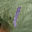
Label: 1